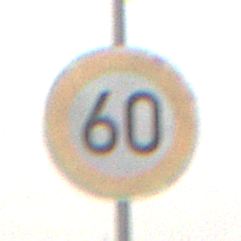
Verkehrszeichen: Geschwindigkeit60
Umgebung: Outdoor, Suburban
Tageszeit: MorningAfternoon
Wetter: Overcast
Licht: Natural
Jahreszeit: NotSpecified
Kontrast: LowContrast